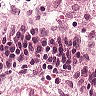
Metastatic tissue present: no